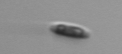
Label: pennate